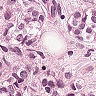
Metastatic tissue present: yes